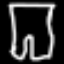
Label: pants